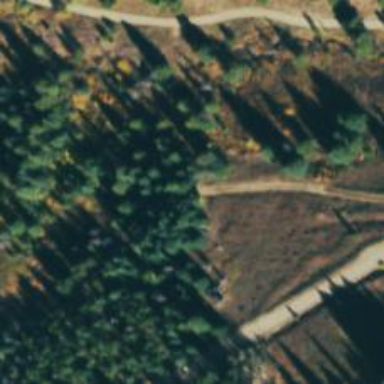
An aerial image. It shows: Intermediate level Nordic skiing trail groomed for classic and skating techniques.